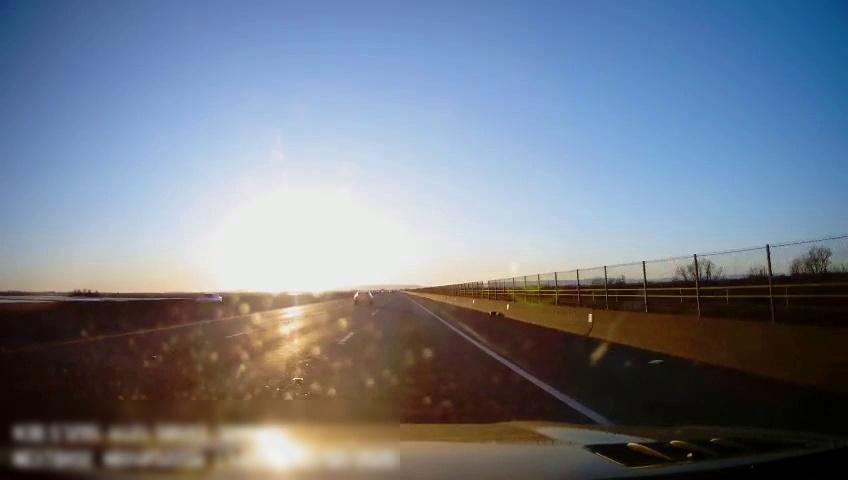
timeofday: Day
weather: Sunny
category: Drivable Space
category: Vehicles | Car
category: Vehicles | Car
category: Lanes | Alternate Lane
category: Lanes | Current Lane
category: Lanes | Current Lane
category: Lanes | Alternate Lane